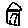
Label: house